Question: I am practicing making sites in pure HTLML and CSS. I have two muffin images here. In my CSS I set them both to the same width and height, but when I view the page in my browser, it appears that the muffin image on the right is slightly larger than the one on the left. Also the text below each muffin is conflicting.

How do I make it so the muffin images are the correct size?
HTML:
'''
<!DOCTYPE html>
<html>
<head>
<title>The Muffin Shoppe</title>
<link rel="stylesheet" href="main.css">
</head>
<body>
<header>
<h1>Welcome to the Muffin Shoppe</h1>
<h3>We are not gay; but by the taste of our muffins you would think we are!</h3>
</header>
<section>
<div class="muffin-display" id="first">
<img src="http://upload.wikimedia.org/wikipedia/commons/8/8a/Muffin_NIH.jpg" alt="A fresh blueberry muffin">
<div class="muffin-text">
<h3>A fresh blueberry muffin</h3>
<p>Made by our German migrants in the back</p>
</div>
</div>
<div class="muffin-display" id="second">
<img src="http://www.dunbarsystems.com/Images/enlarge/blue-berry-muffin-enlarge(o9czf3).jpg" alt="Cancer Causer">
<div class="muffin-text">
<h3>The Cancer Causer!</h3>
<p>We don't call this badboy the cancer causer for no reason</p>
</div>
</div>
</section>
</body>
</html>
'''
CSS:
'''
body {
background-image: url(pink.jpg);
}
header {
background-color: blue;
}
.muffin-display img {
width: 200px;
height 200px;
}
.muffin-display p {
}
#first {
float: left;
margin-left: 350px;
}
'''
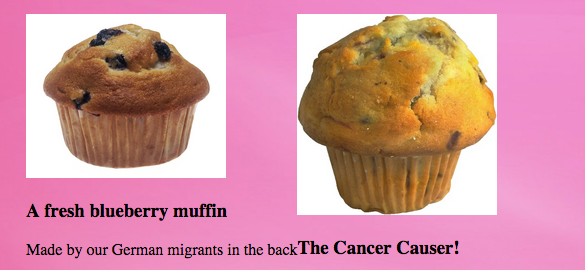
Answer: I hope this helps
'''
.muffin-display img {
width: 200px !important;
height: 200px !important;
}
'''
<URL>